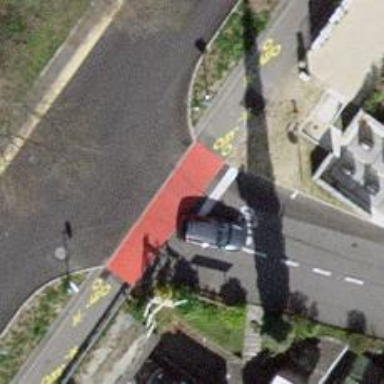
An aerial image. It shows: Crossing road.